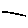
Label: line